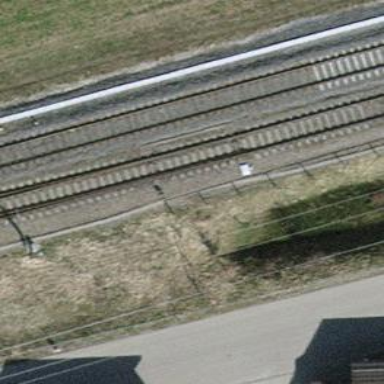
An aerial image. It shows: Railway switch.